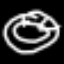
Label: donut